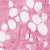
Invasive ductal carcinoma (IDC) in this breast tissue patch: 0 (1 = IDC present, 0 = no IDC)